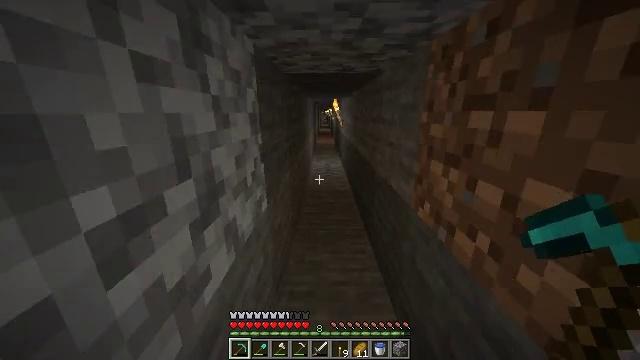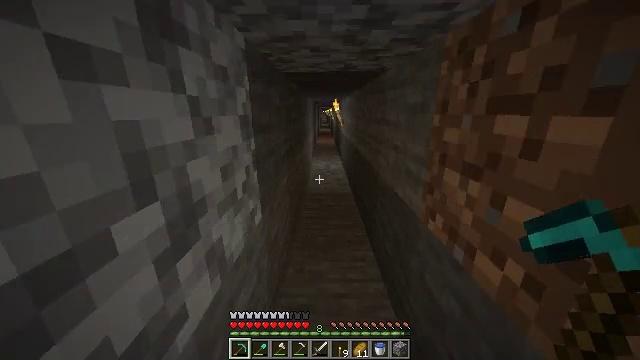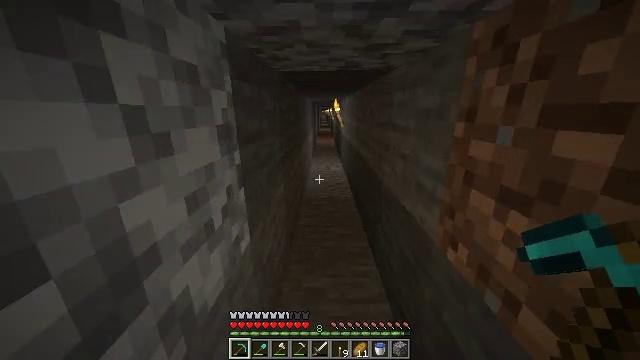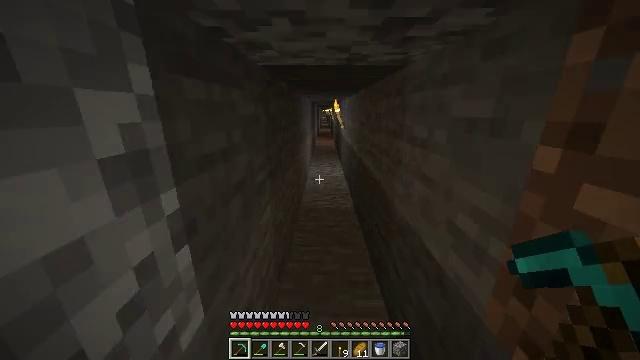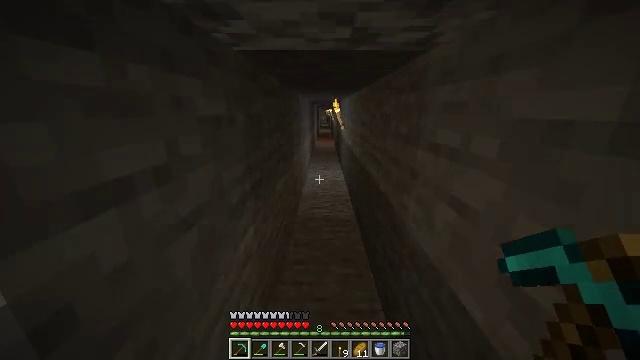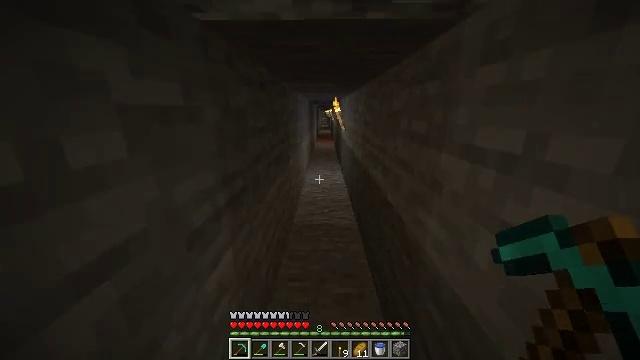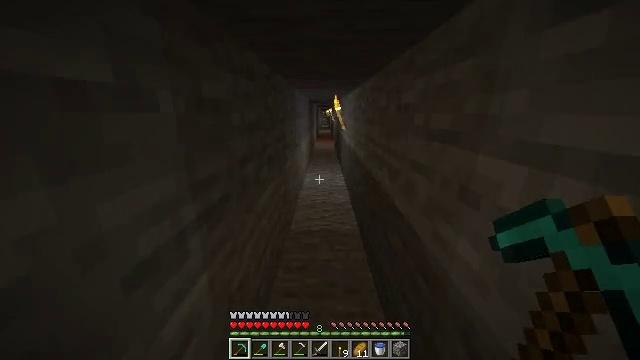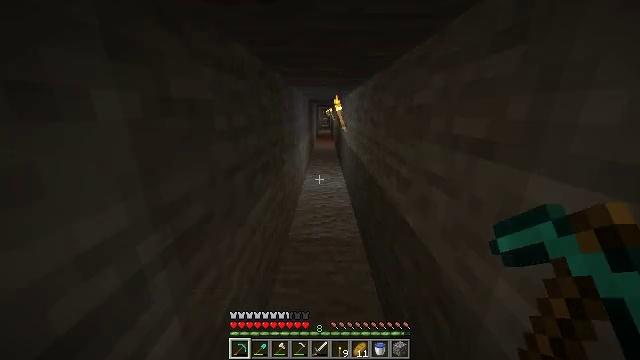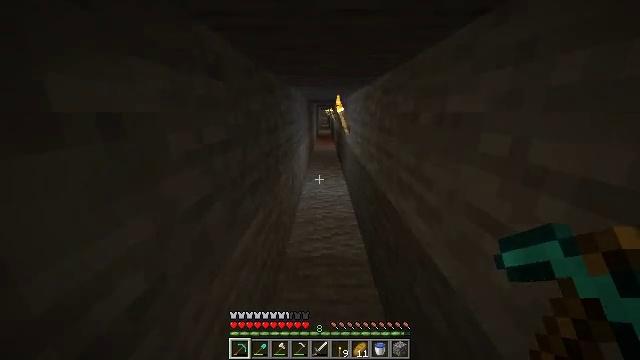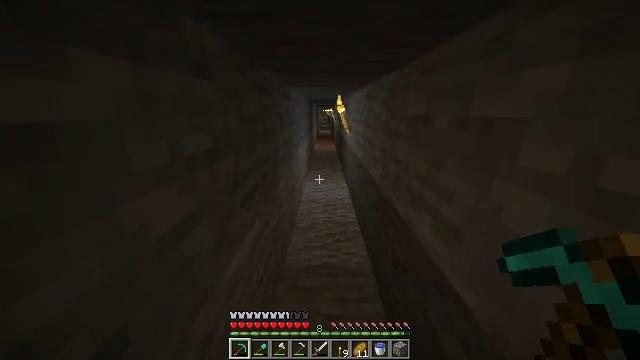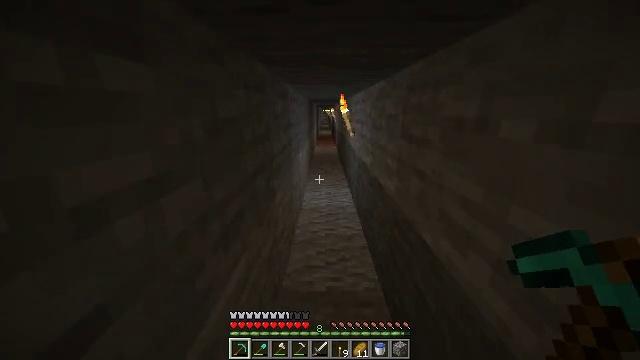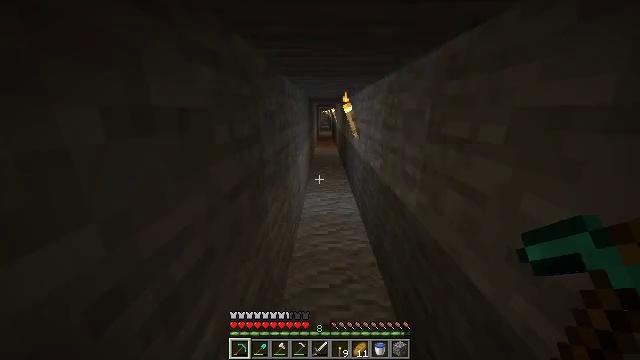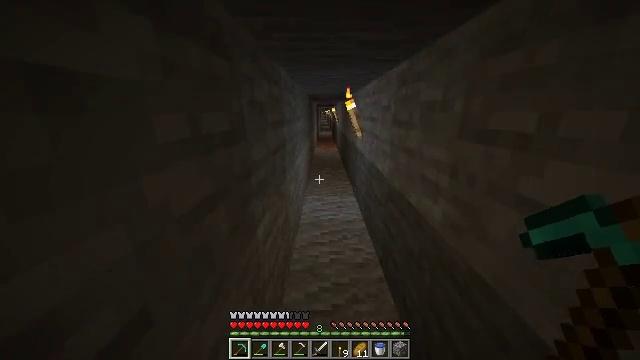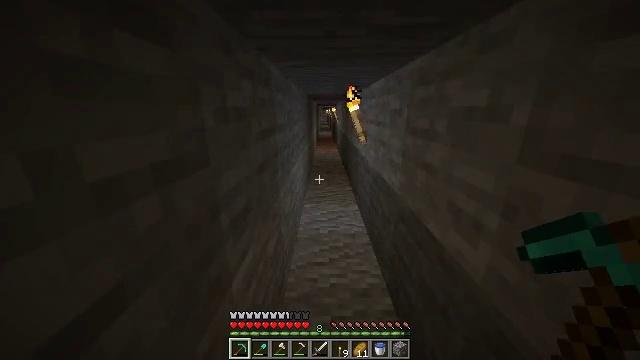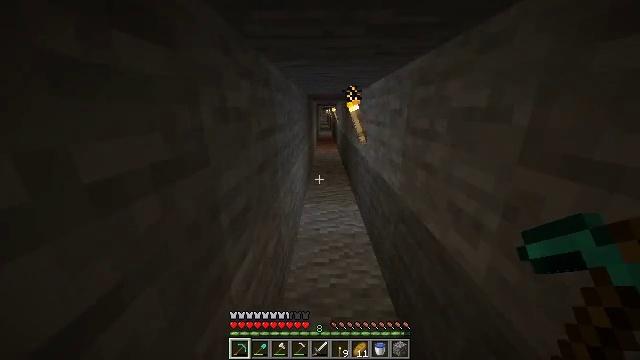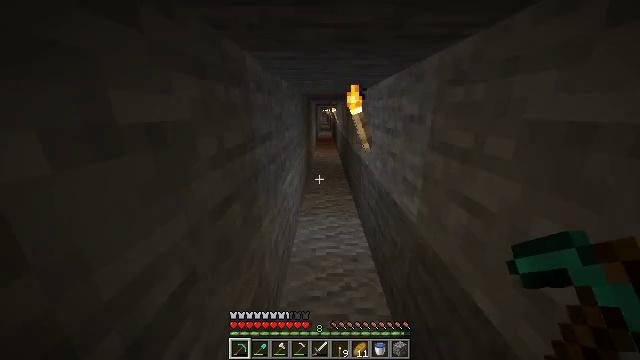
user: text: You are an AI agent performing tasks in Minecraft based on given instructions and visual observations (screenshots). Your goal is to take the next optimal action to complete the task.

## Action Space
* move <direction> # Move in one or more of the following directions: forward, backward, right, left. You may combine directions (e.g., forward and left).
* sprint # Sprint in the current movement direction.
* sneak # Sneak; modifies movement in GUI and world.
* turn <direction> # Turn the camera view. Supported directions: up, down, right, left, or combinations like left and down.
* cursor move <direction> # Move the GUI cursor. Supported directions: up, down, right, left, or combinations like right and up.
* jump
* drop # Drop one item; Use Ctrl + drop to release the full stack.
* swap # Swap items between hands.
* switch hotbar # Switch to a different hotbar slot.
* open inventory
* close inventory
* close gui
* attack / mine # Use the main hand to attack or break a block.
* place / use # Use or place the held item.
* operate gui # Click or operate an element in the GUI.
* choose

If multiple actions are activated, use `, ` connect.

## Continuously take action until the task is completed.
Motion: motion action
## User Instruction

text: Make sure you have the right materials to craft an enchanting table.
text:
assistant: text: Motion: move forward, sprint
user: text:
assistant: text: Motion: move forward, sprint
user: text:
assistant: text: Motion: move forward, sprint
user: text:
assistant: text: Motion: move forward, sprint
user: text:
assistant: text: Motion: move forward, sprint
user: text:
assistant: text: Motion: move forward, sprint
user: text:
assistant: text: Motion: move forward, sprint
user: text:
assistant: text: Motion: move forward, sprint
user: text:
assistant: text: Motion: move forward, sprint
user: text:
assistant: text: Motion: move forward, sprint
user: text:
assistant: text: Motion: move forward, sprint
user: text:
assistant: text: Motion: move forward, sprint
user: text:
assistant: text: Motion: move forward, sprint
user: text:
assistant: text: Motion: move forward, sprint
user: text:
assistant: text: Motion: move forward, sprint
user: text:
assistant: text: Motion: move forward, sprint
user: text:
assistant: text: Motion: move forward, sprint
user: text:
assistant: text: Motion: move forward, sprint
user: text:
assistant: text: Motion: move forward, sprint
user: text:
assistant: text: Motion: move forward, sprint
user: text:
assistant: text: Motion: move forward, sprint
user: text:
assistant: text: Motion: move forward, sprint
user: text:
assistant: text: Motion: move forward, sprint
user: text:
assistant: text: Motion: move forward, sprint
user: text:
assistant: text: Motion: move forward, sprint
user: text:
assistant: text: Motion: move forward, sprint
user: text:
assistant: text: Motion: move forward, sprint
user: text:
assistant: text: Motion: move forward, sprint
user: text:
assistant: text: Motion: move forward, sprint
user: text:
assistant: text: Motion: move forward, sprint